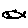
Label: fish